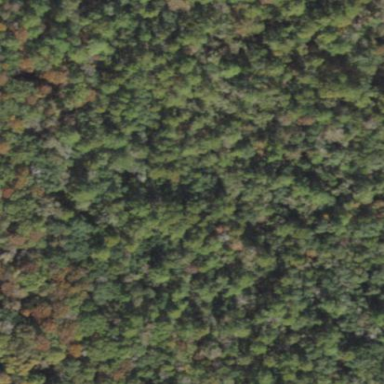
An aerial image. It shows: Needle-leaved woodland.